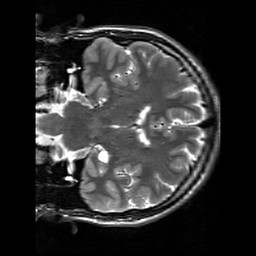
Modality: T2w
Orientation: coronal
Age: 23
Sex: male
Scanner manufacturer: siemens
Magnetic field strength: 3 T
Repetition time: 7 s
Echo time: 0.09 s